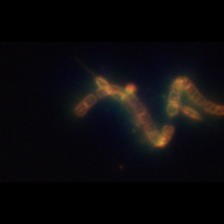
Taxon: Chaetoceros
Group: Diatoms